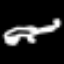
Label: frog